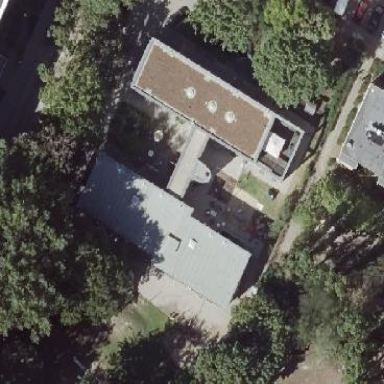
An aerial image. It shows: Flat roof kindergarten building.